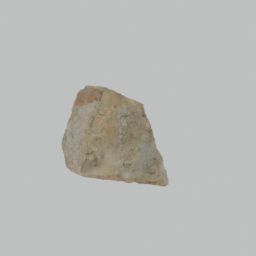
Label: architecture